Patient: sex M, age 55
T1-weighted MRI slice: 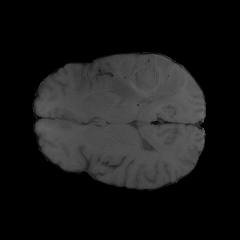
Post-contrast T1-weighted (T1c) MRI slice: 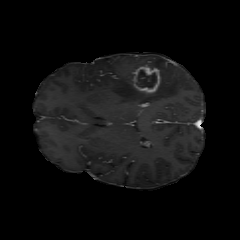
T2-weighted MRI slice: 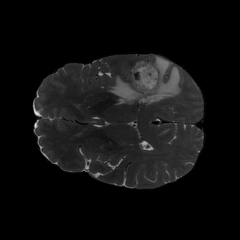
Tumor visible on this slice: yes
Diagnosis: Glioblastoma, IDH-wildtype
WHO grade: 4